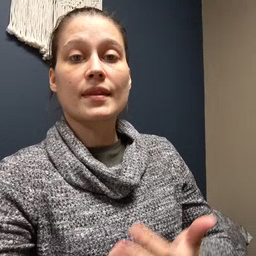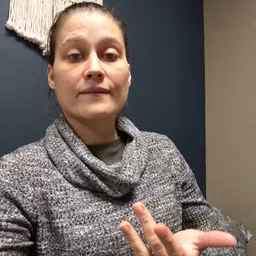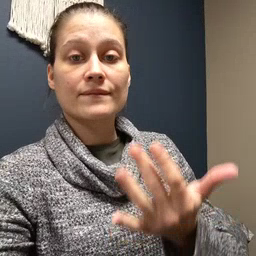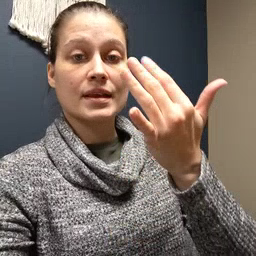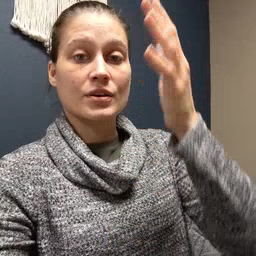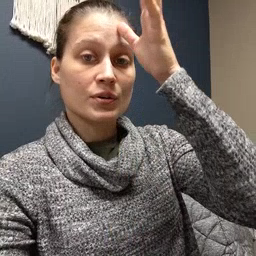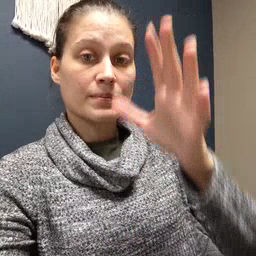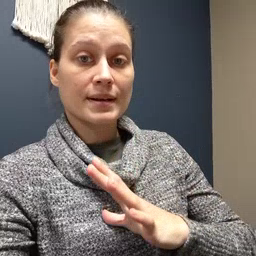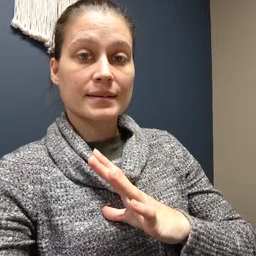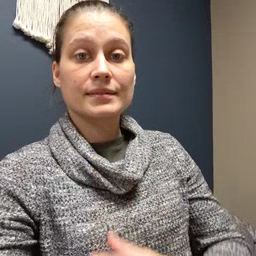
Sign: fireman